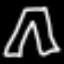
Label: pants